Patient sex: M
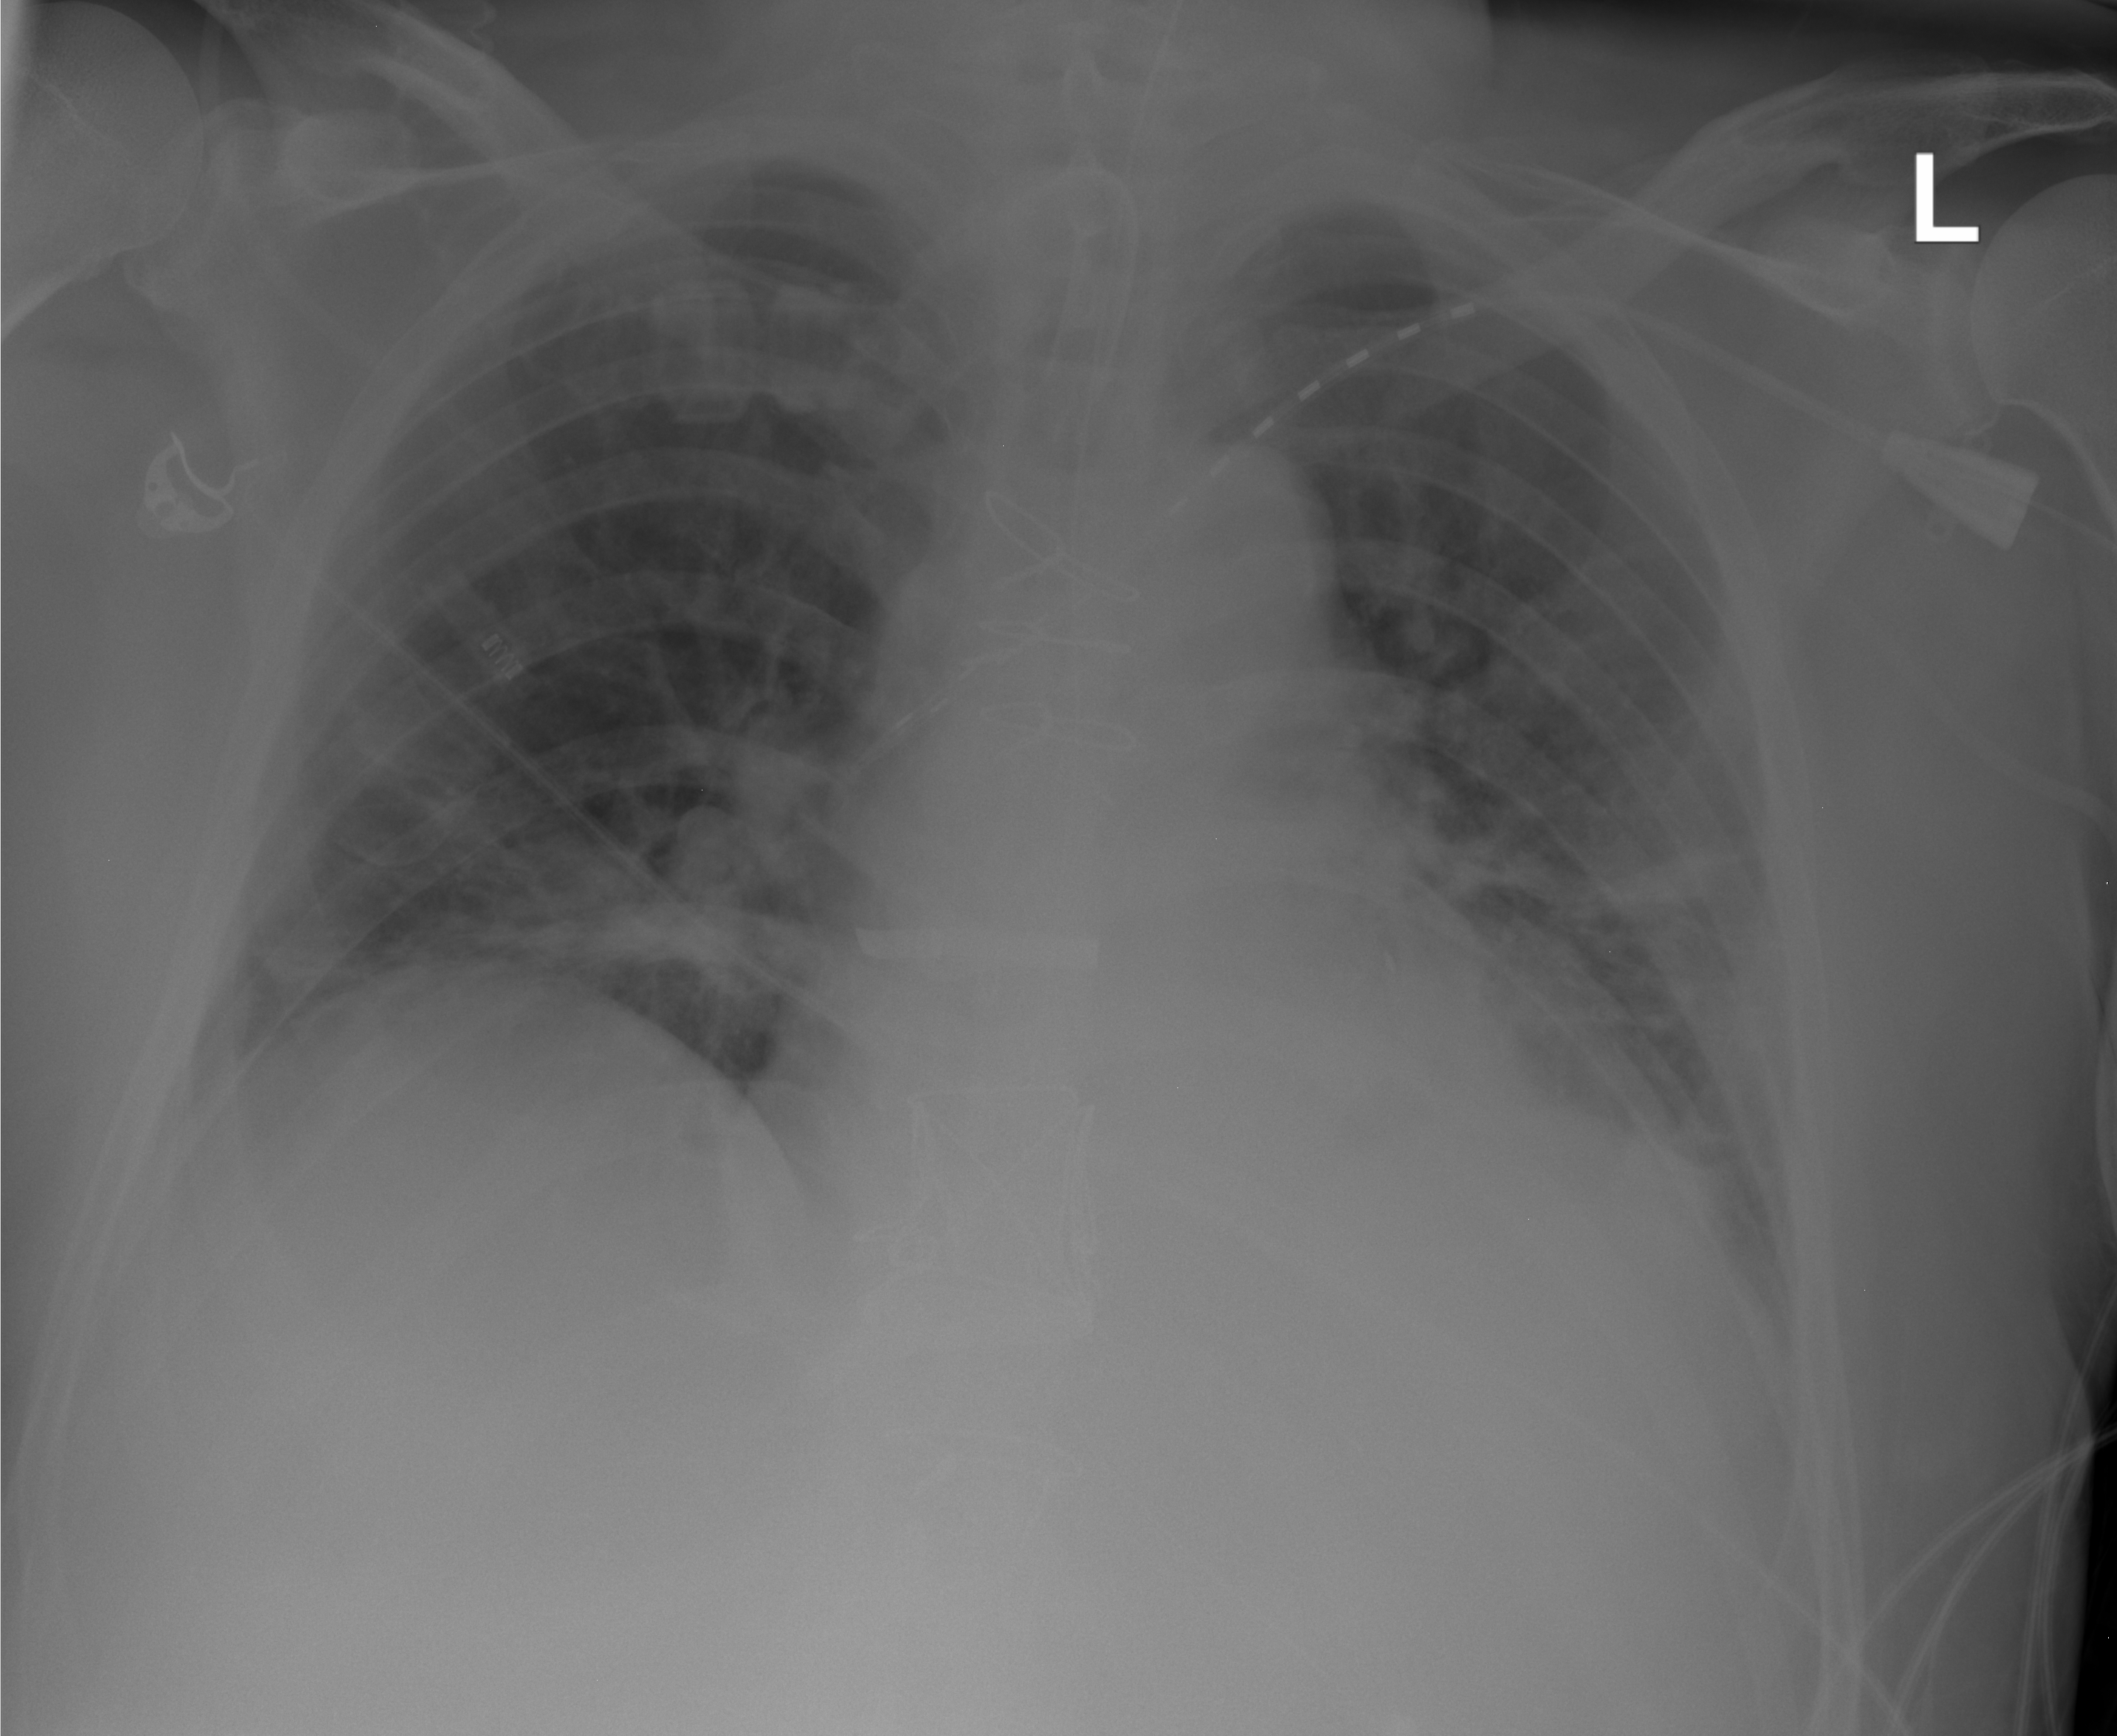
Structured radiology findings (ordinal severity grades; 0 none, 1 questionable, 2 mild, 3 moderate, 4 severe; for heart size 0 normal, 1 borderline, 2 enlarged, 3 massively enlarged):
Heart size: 2
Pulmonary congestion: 2
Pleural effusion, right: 0
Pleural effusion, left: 0
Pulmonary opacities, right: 1
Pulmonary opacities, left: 0
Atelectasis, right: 2
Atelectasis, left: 2